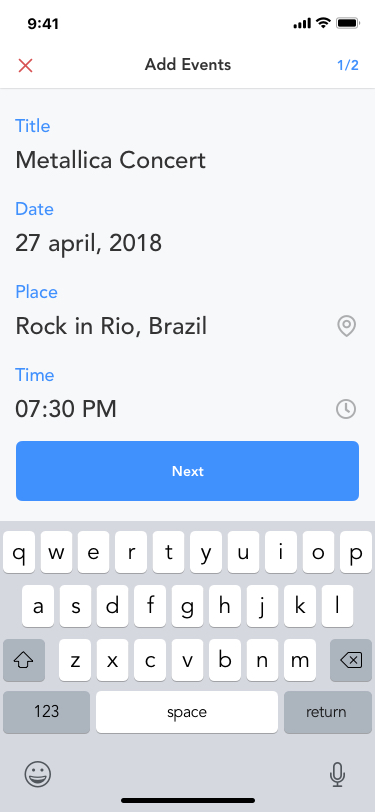
Text in this UI design:
return
space
123
m
n
b
v
c
x
z
l
k
j
h
g
f
d
s
a
p
o
i
u
y
t
r
e
w
q
1/2